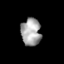
Tissue: skin
Cell type: Epithelial cells
Senescence score: 0.7018
Nuclear area (px): 533
Mean DAPI intensity: 165.004